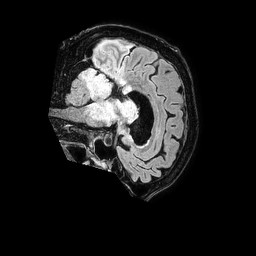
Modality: FLAIR
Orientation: sagittal
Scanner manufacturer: philips
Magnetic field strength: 1.5 T
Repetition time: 4.8 s
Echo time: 0.3 s